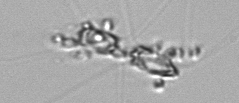
Label: Chaetoceros_didymus_TAG_external_flagellate